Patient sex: F
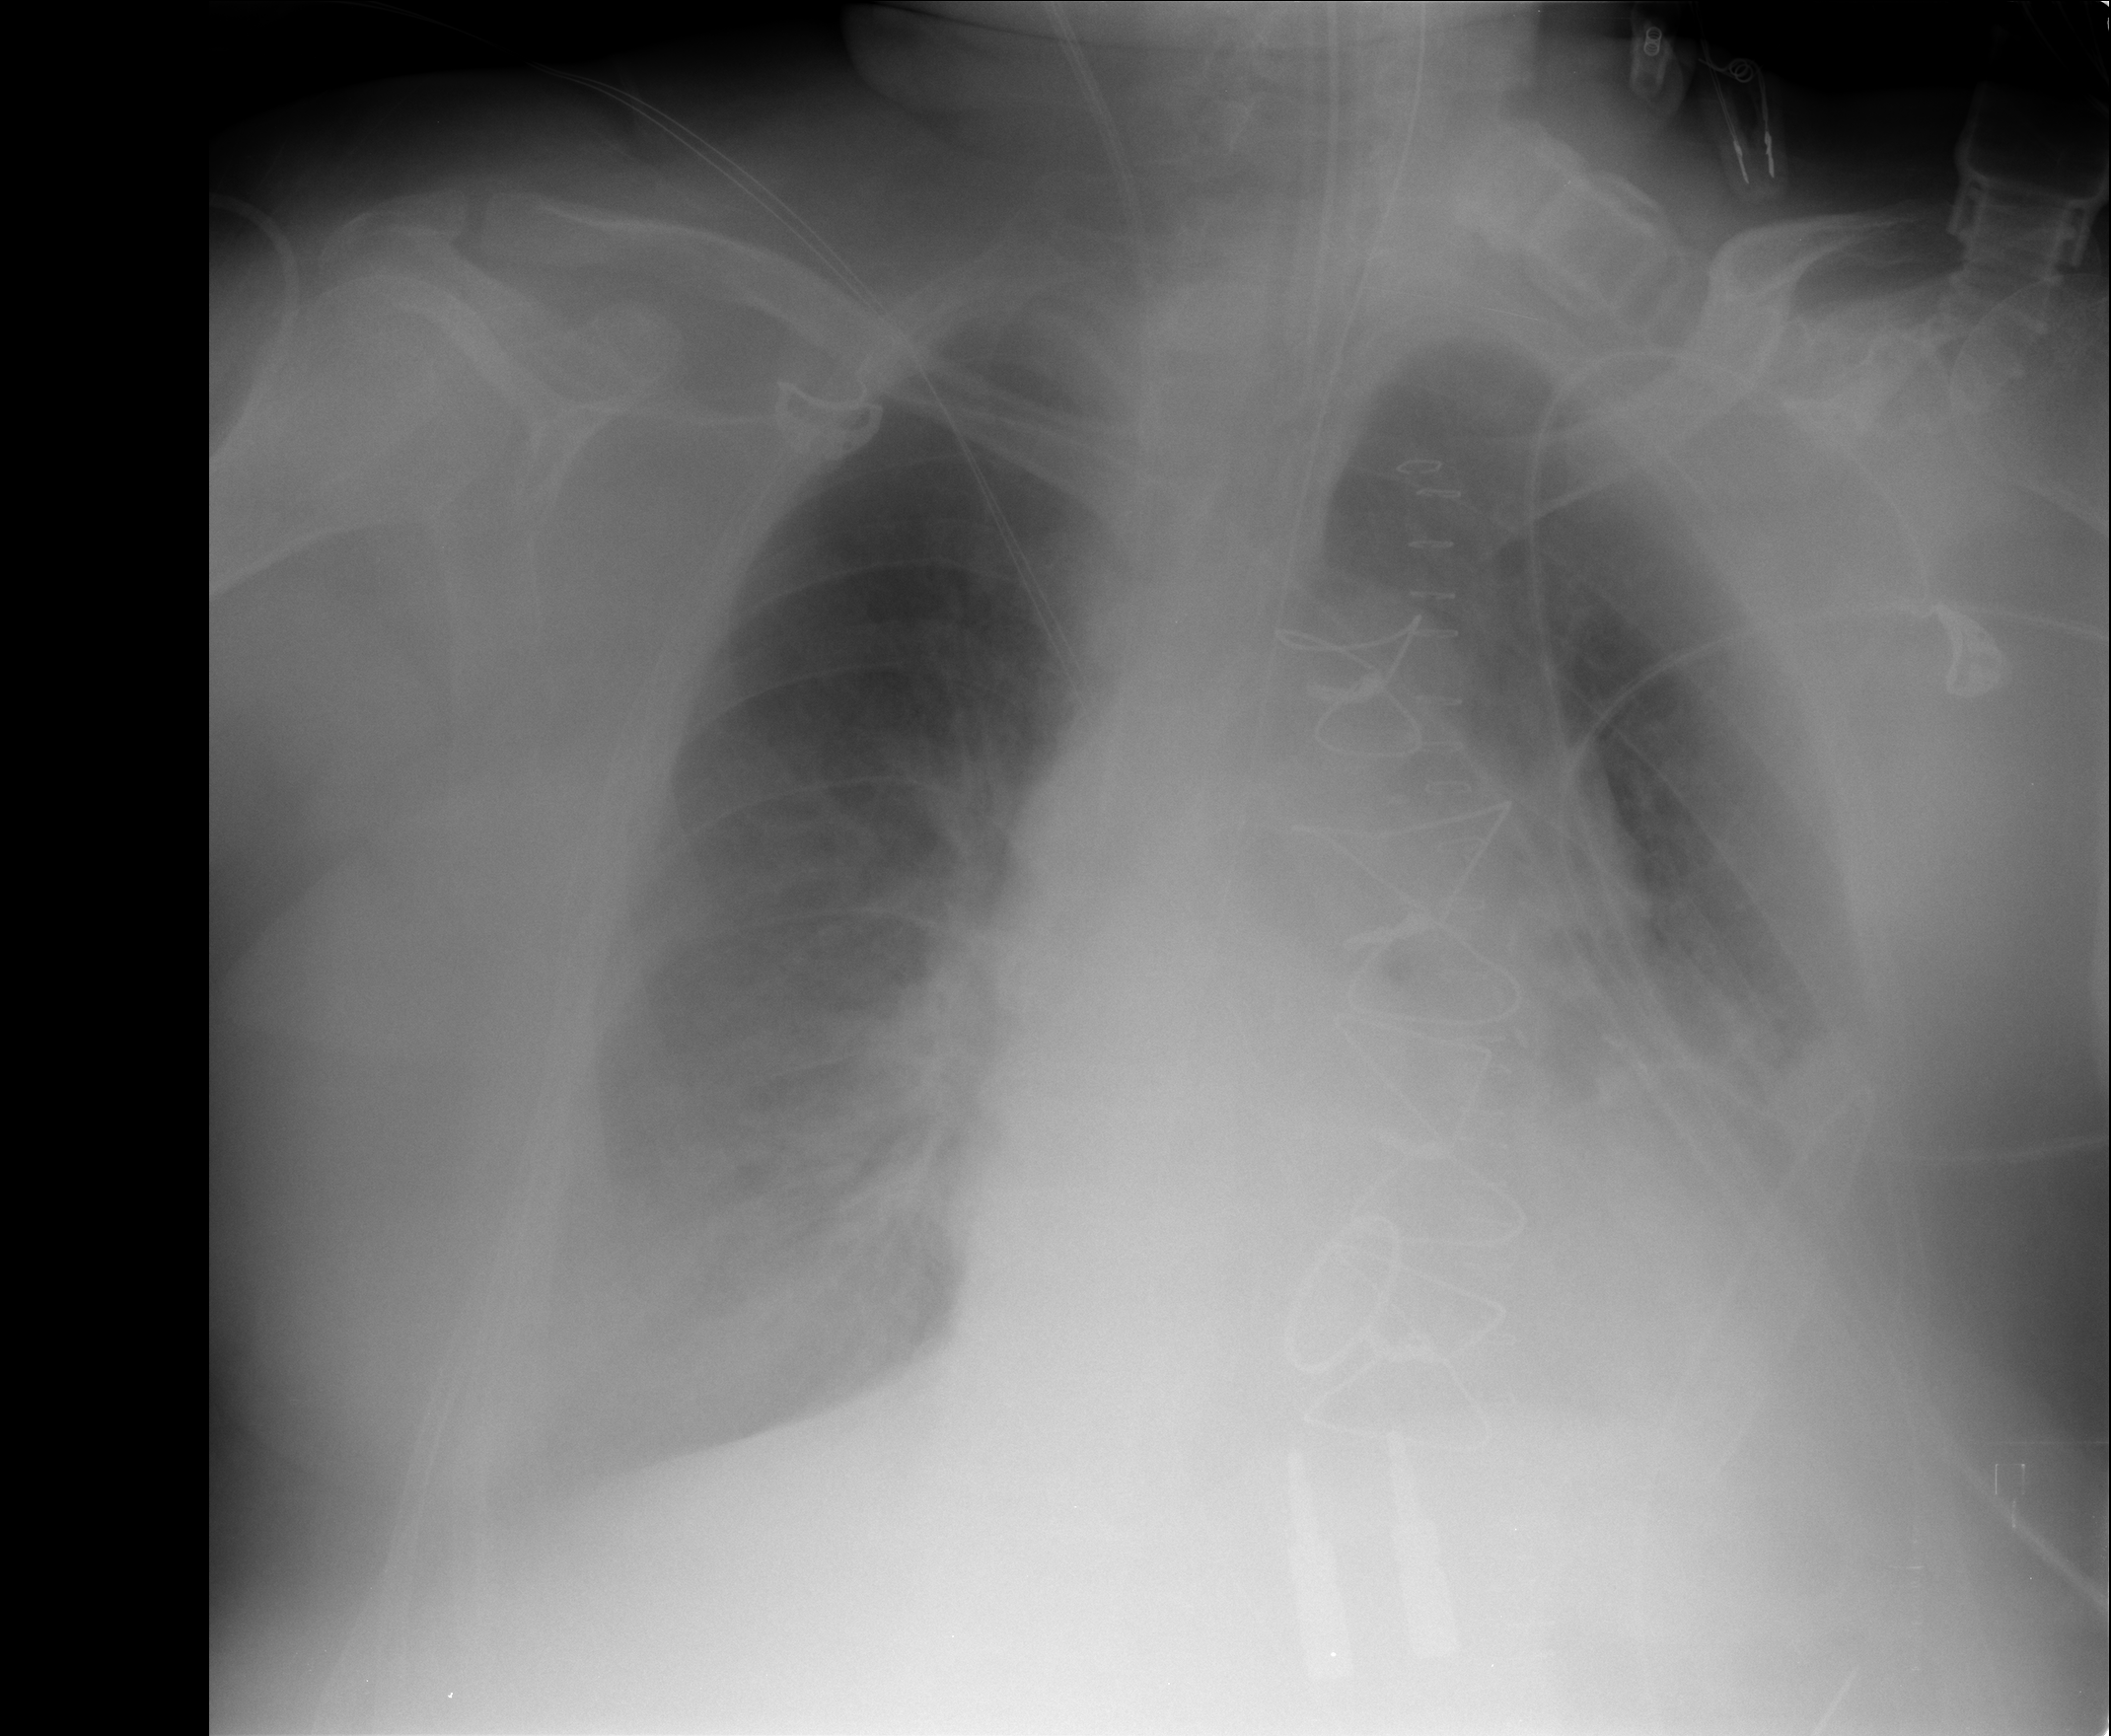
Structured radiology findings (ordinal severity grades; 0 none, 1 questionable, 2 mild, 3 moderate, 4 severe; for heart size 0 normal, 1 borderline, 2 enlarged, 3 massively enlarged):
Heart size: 2
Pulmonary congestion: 2
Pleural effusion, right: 2
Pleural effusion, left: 2
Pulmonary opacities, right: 0
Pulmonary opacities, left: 0
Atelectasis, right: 2
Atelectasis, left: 2